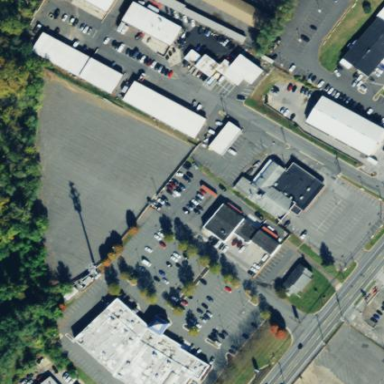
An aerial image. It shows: Parking area with surface.